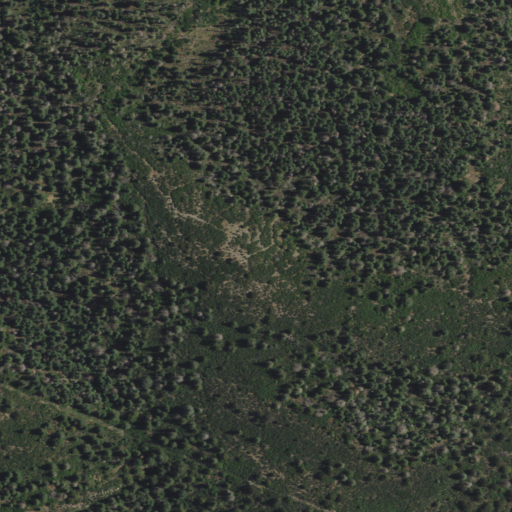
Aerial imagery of mountain in New Mexico named Capulin Peak containing evergreen forest, deciduous forest, and shrub